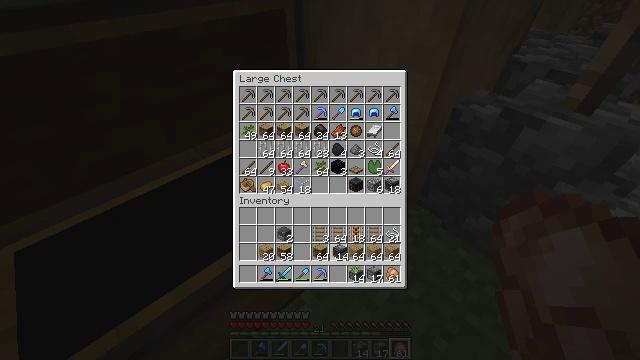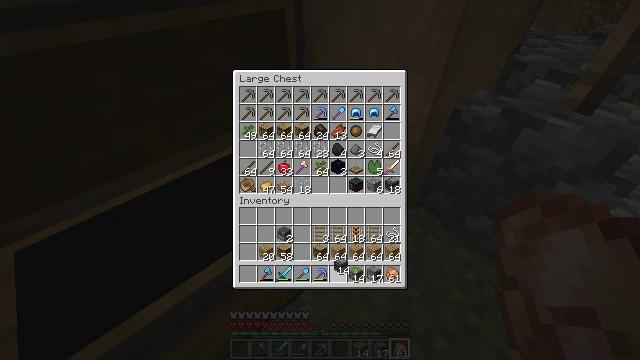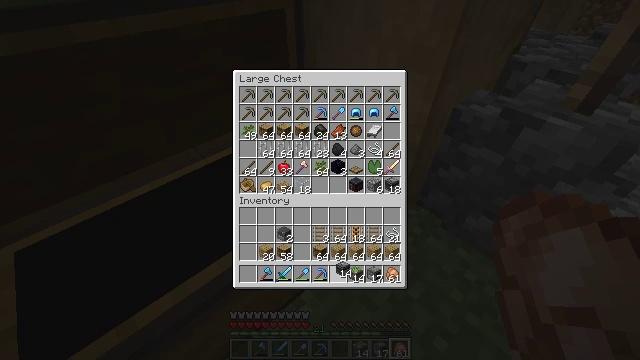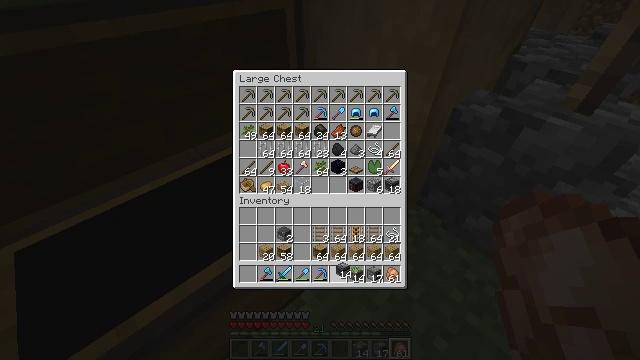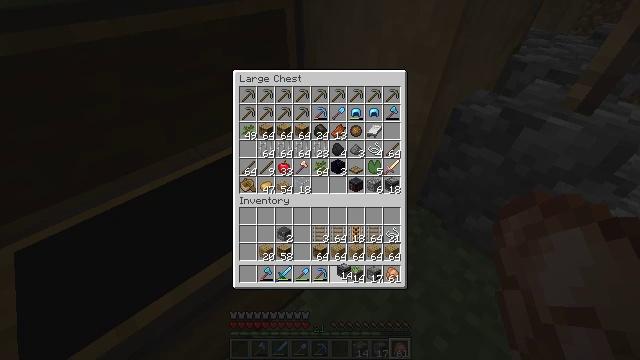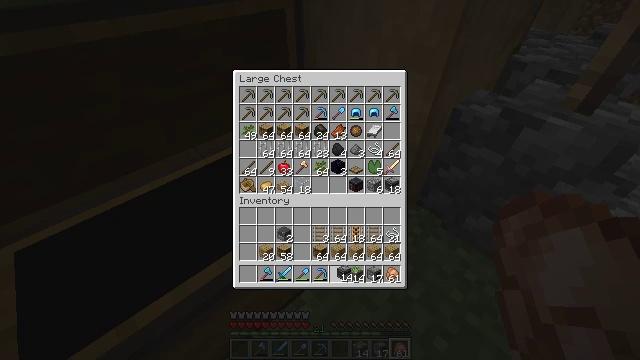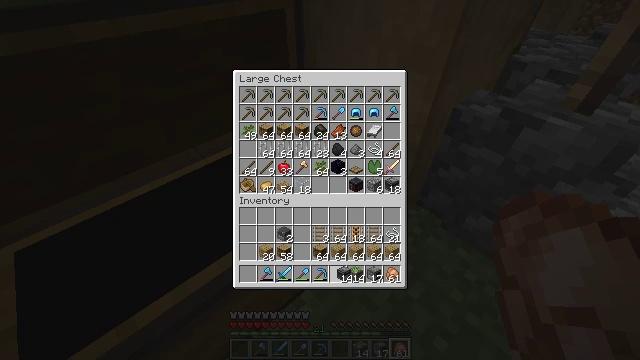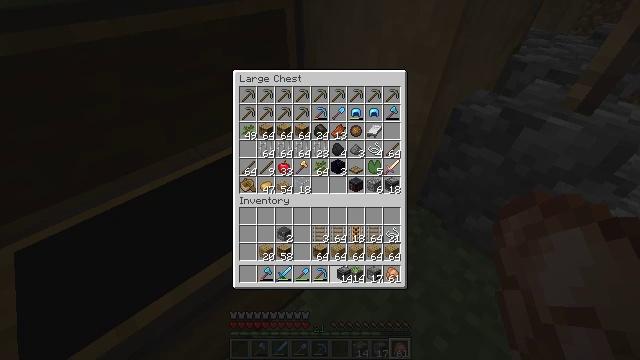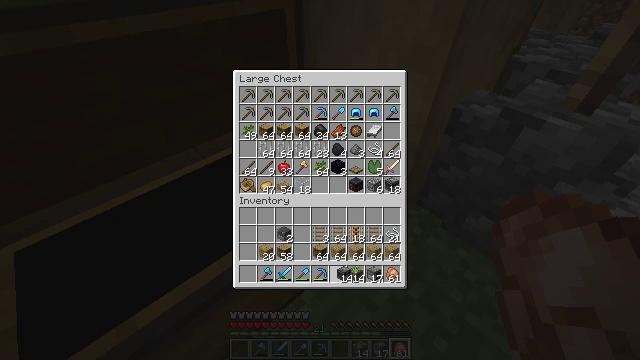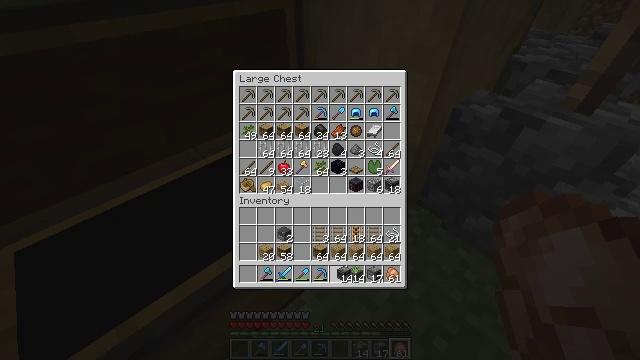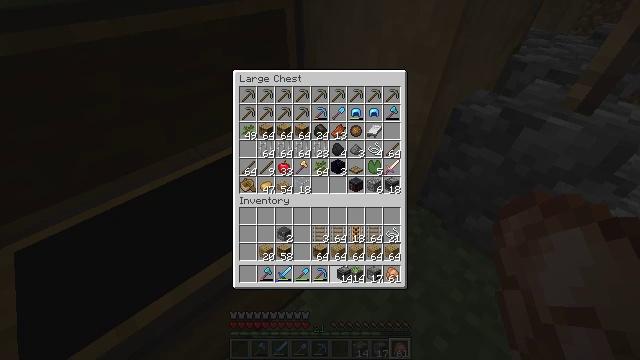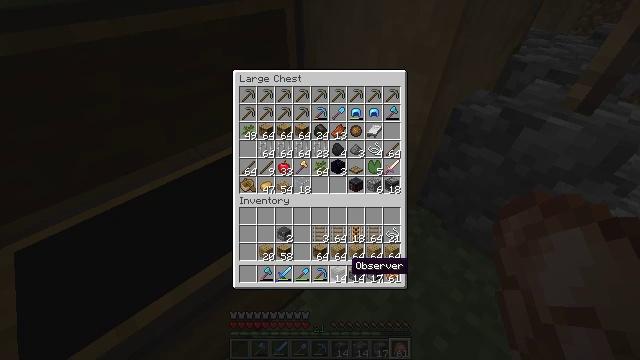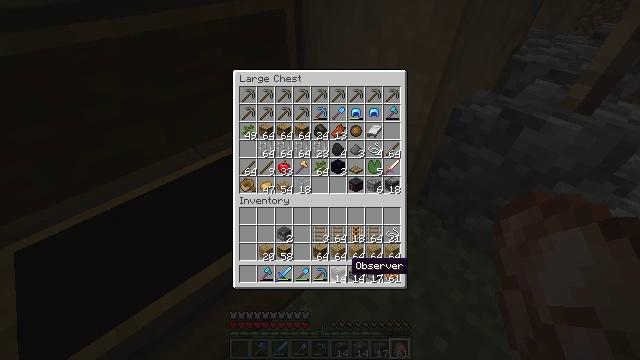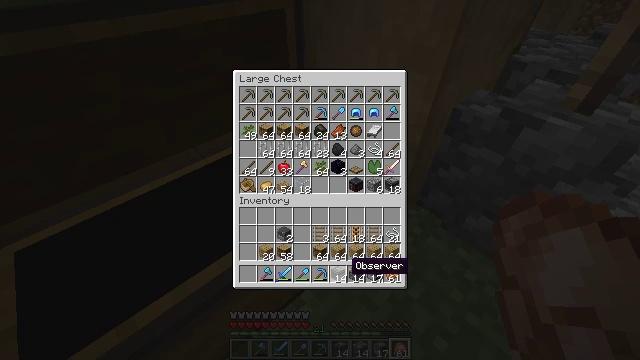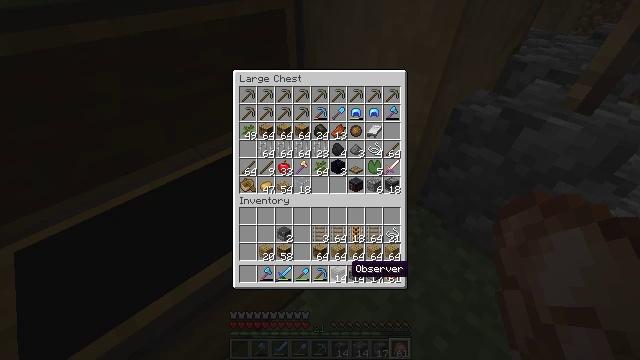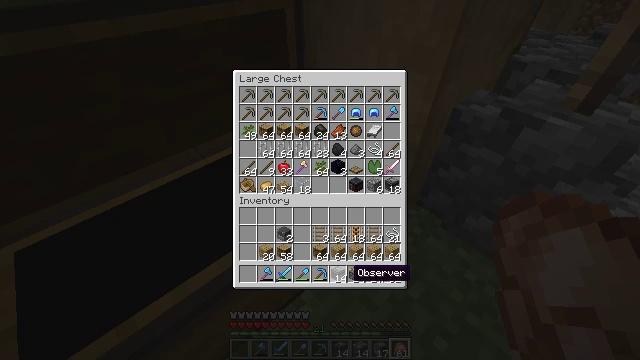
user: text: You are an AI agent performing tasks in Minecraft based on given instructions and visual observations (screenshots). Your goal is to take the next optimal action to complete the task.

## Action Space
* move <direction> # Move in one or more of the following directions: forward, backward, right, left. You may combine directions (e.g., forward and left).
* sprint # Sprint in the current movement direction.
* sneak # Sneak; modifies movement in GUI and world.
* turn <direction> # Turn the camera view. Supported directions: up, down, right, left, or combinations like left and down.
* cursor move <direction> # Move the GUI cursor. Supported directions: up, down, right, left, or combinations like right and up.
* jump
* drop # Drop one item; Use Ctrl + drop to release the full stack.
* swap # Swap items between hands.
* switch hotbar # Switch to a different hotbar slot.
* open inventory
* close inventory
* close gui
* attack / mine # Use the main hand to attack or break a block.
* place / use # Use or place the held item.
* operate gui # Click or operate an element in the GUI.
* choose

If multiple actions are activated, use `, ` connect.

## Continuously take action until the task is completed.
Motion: motion action
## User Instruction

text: Drop a furnace.
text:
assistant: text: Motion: cursor move down
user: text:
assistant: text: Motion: no_op
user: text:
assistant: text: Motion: no_op
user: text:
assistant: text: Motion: no_op
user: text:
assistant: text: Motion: no_op
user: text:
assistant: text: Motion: no_op
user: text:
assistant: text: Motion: no_op
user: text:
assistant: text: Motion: operate gui
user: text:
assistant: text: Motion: operate gui
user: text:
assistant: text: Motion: operate gui
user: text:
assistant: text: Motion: no_op
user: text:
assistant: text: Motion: no_op
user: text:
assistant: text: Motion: no_op
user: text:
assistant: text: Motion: no_op
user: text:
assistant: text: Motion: no_op
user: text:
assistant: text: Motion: no_op
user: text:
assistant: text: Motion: cursor move right
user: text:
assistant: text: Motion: no_op
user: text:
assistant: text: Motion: no_op
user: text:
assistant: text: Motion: no_op
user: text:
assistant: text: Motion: no_op
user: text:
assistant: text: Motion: no_op
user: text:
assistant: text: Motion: no_op
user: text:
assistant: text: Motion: no_op
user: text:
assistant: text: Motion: no_op
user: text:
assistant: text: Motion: no_op
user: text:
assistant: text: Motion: no_op
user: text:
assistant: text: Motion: no_op
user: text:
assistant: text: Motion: no_op
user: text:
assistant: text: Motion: no_op